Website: lowes
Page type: billing-address
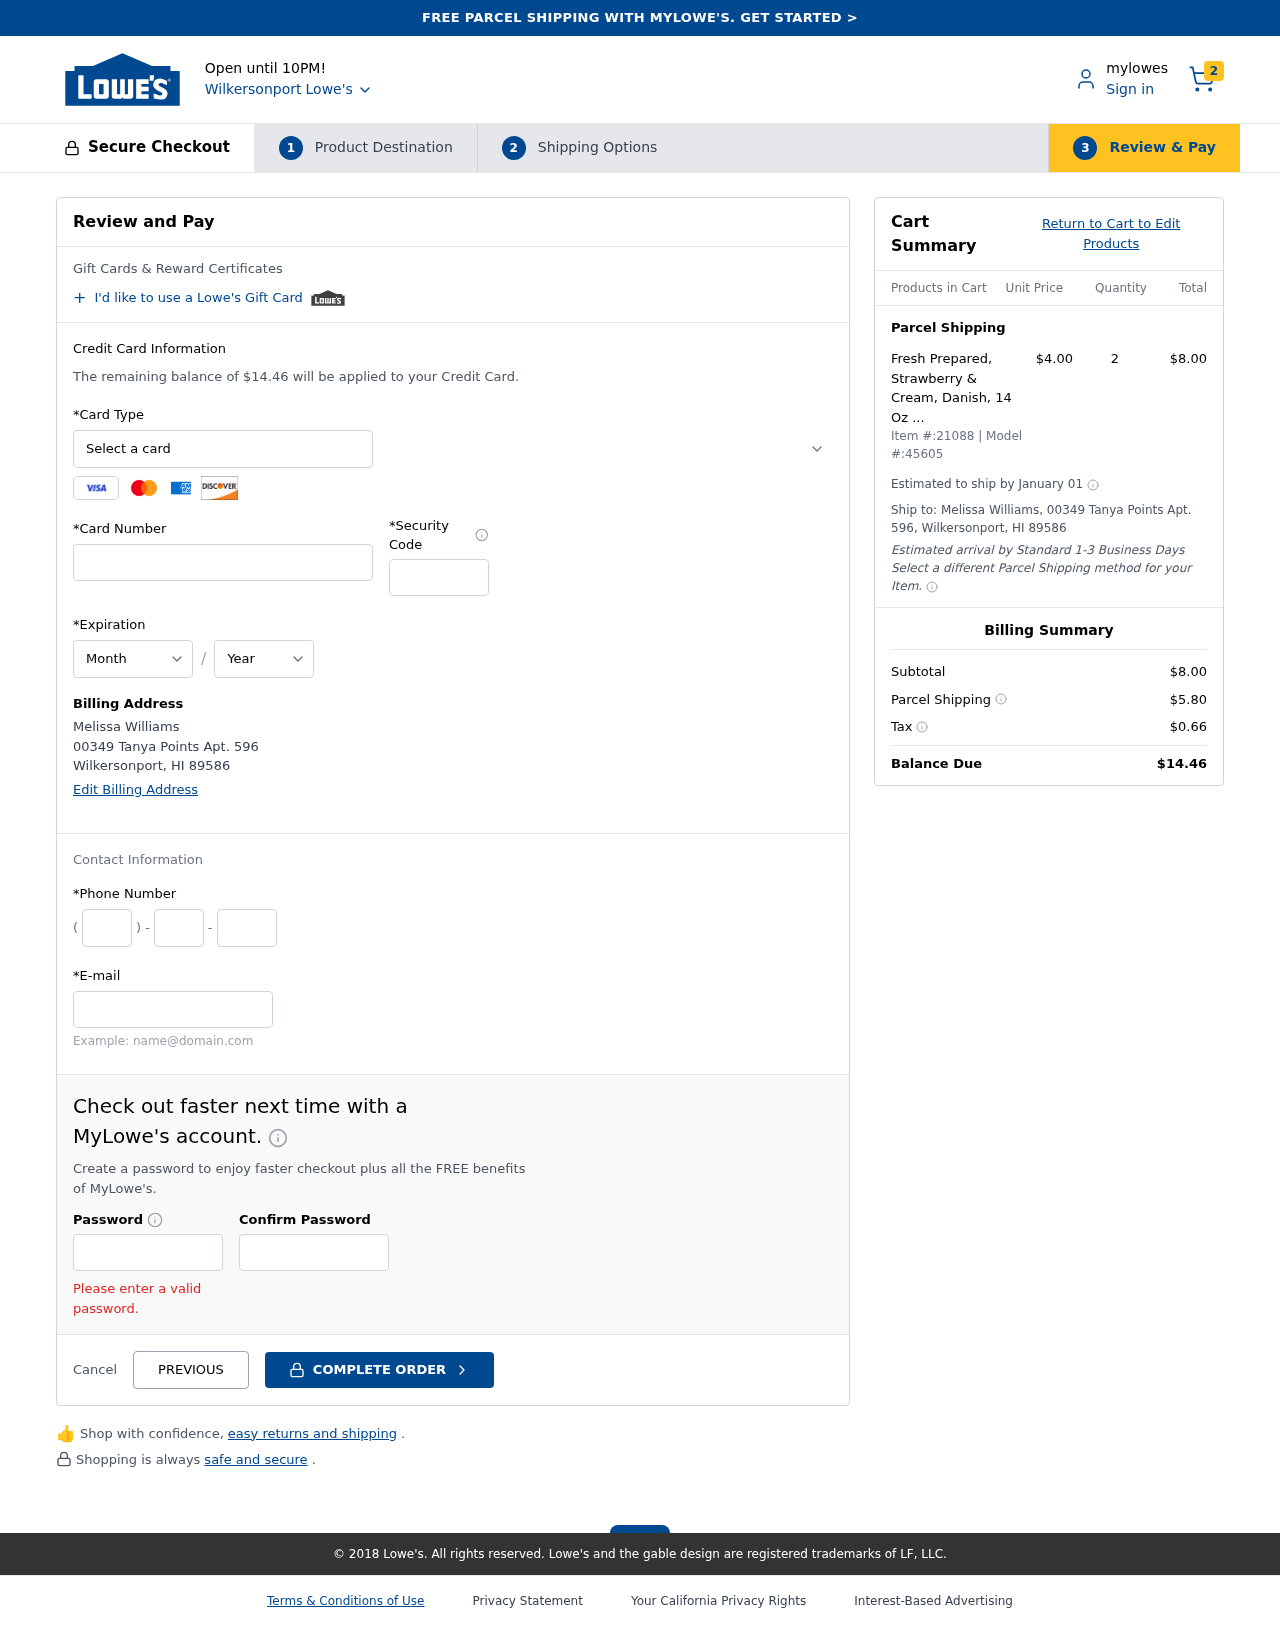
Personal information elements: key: PII_CARD_CVV
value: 2128
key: PII_CARD_EXPIRY_MONTH
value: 12
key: PII_CARD_EXPIRY_YEAR
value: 27
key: PII_CARD_NUMBER
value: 3709 2988 7582 940
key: PII_CARD_TYPE
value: American Express
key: PII_CITY
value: Wilkersonport
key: PII_CITY_STATE_ZIP
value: Wilkersonport, HI 89586
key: PII_EMAIL
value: mwilliams@yahoo.com
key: PII_FULLNAME
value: Melissa Williams
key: PII_PHONE_AREA
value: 643
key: PII_PHONE_PREFIX
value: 888
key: PII_PHONE_SUFFIX
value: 3957
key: PII_STREET
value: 00349 Tanya Points Apt. 596
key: PII_FULLNAME2
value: Melissa Williams
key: PII_STREET2
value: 00349 Tanya Points Apt. 596
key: PII_CITY_STATE_ZIP2
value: Wilkersonport, HI 89586
Product elements: key: PRODUCT1_NAME
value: Fresh Prepared, Strawberry & Cream, Danish, 14 Oz (4 Count)
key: PRODUCT1_PRICE
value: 4
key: PRODUCT1_QUANTITY
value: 2
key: PRODUCT_ITEM_NUMBER
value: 21088
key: PRODUCT_MODEL_NUMBER
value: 45605
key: PRODUCT1_LINE_TOTAL
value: $8.00
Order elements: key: ORDER_NUM_ITEMS
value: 2
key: ORDER_TOTAL
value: $14.46
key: ORDER_SHIPPING_DATE
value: January 01
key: ORDER_SUBTOTAL
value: $8.00
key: ORDER_SHIPPING_COST
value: $5.80
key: ORDER_TAX
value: $0.66